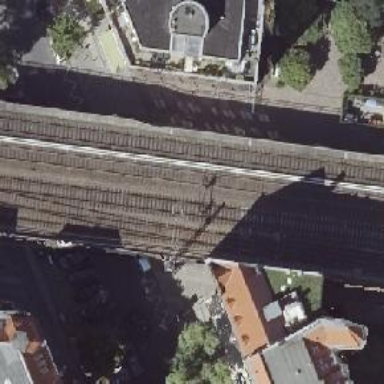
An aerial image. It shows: Viaduct bridge for light rail electrified railway.